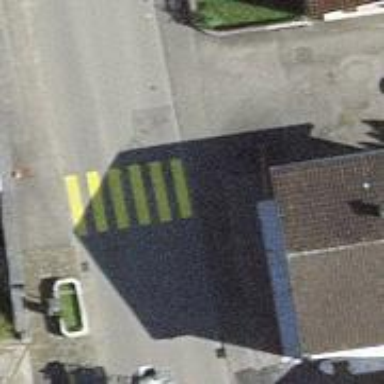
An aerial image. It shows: Zebra crossing on the road.